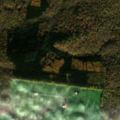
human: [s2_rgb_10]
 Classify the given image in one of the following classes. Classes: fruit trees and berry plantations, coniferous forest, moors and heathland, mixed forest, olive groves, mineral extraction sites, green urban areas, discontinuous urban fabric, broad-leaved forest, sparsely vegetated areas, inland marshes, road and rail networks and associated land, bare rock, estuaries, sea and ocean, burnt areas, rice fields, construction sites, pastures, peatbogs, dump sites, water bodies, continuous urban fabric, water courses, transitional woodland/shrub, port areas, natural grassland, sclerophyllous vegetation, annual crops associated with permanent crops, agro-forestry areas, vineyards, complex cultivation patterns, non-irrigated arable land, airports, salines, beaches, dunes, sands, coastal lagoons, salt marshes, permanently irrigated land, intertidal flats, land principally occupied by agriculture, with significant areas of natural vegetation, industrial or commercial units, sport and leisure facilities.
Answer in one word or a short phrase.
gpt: complex cultivation patterns, broad-leaved forest, mixed forest